Interaction volume radius: 5 \u00c5
Interaction volume height: 25 \u00c5
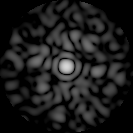
Disorder parameter: 0.7904